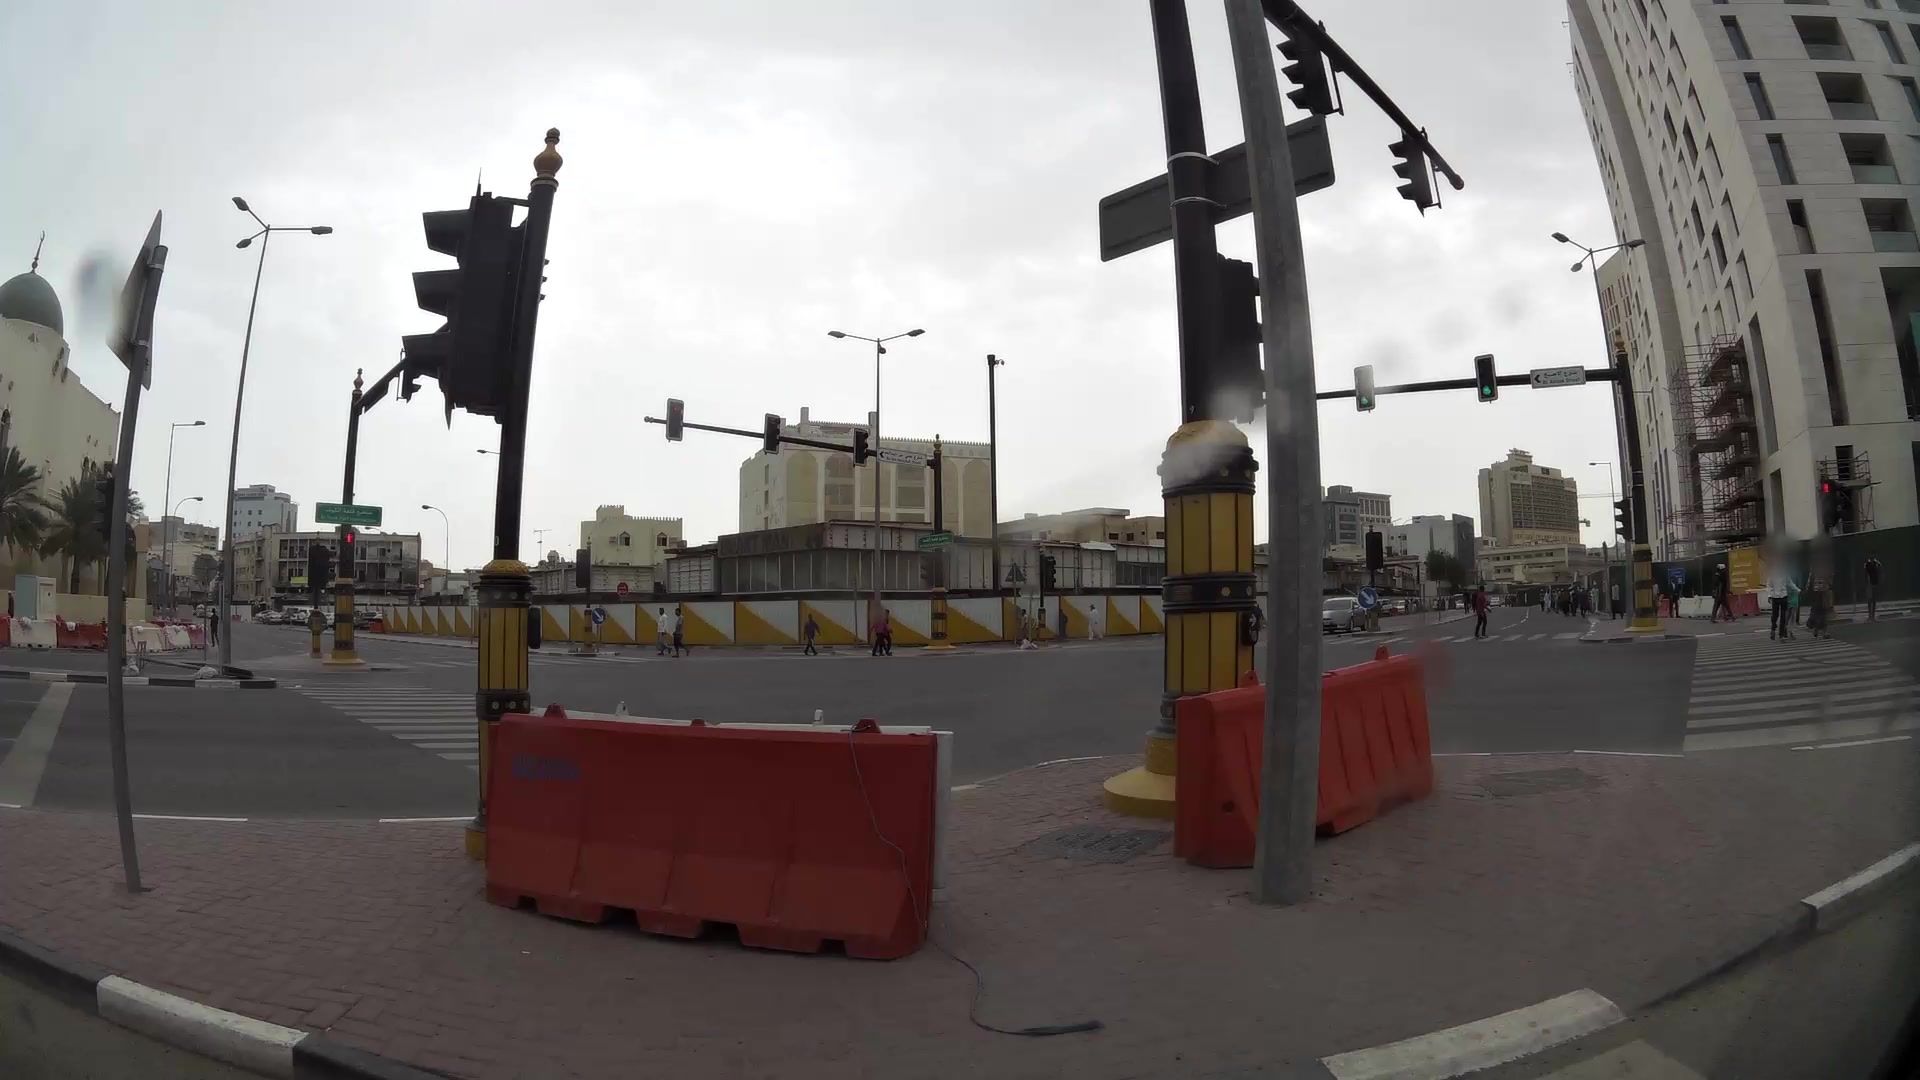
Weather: cloudy
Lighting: day
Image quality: good
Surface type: walking surface
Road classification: tertiary, tertiary_link
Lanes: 2, 1
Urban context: urban centre
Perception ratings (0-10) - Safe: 3.41, Lively: 5.29, Beautiful: 1.07, Boring: 7.2, Depressing: 6.02, Wealthy: 2.8